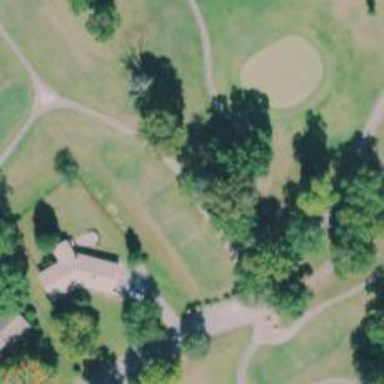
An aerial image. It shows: Service road designated as golf cart path.